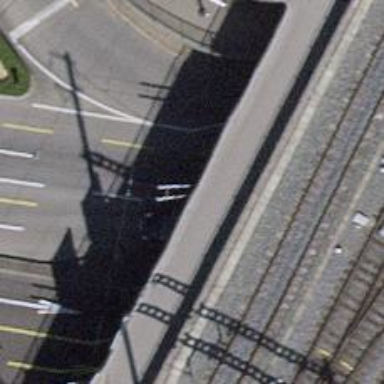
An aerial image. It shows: Primary highway running through tunnel with trolley wires. The surface of the road is asphalt.